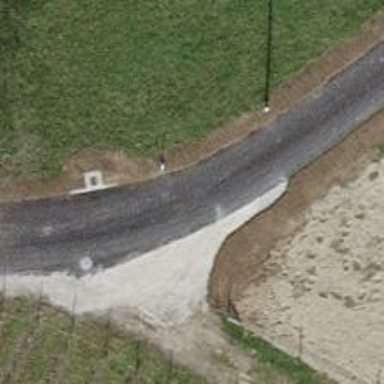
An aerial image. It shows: Unclassified road passing through agricultural land.